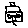
Label: house